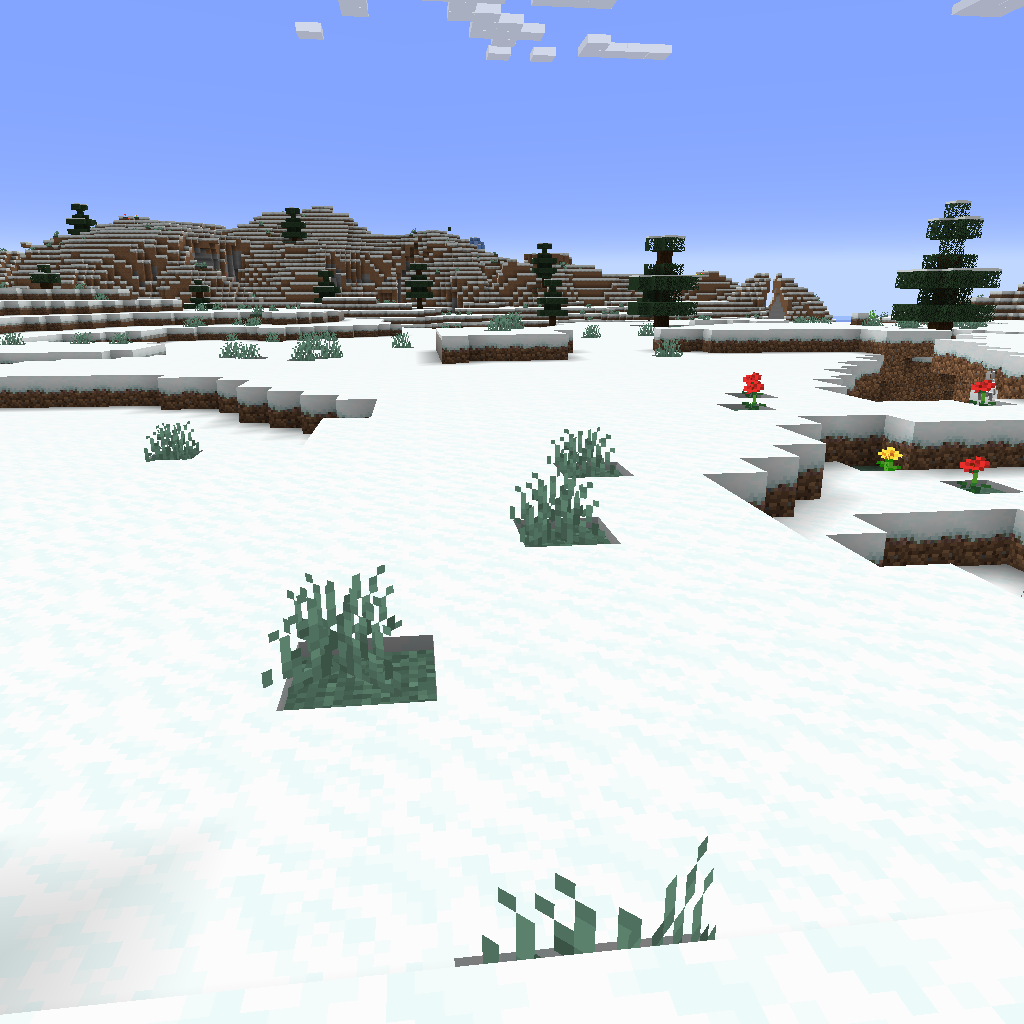
snowy plains in front of snoy hill